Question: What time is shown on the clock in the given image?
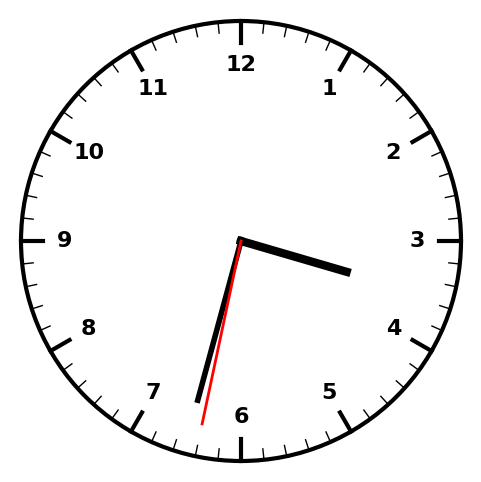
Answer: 03:32:32